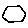
Label: hexagon